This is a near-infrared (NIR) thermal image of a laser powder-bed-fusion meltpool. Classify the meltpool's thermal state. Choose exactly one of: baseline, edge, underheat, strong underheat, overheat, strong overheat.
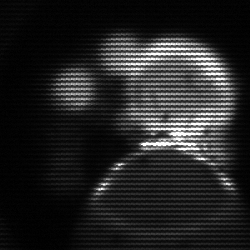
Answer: edge